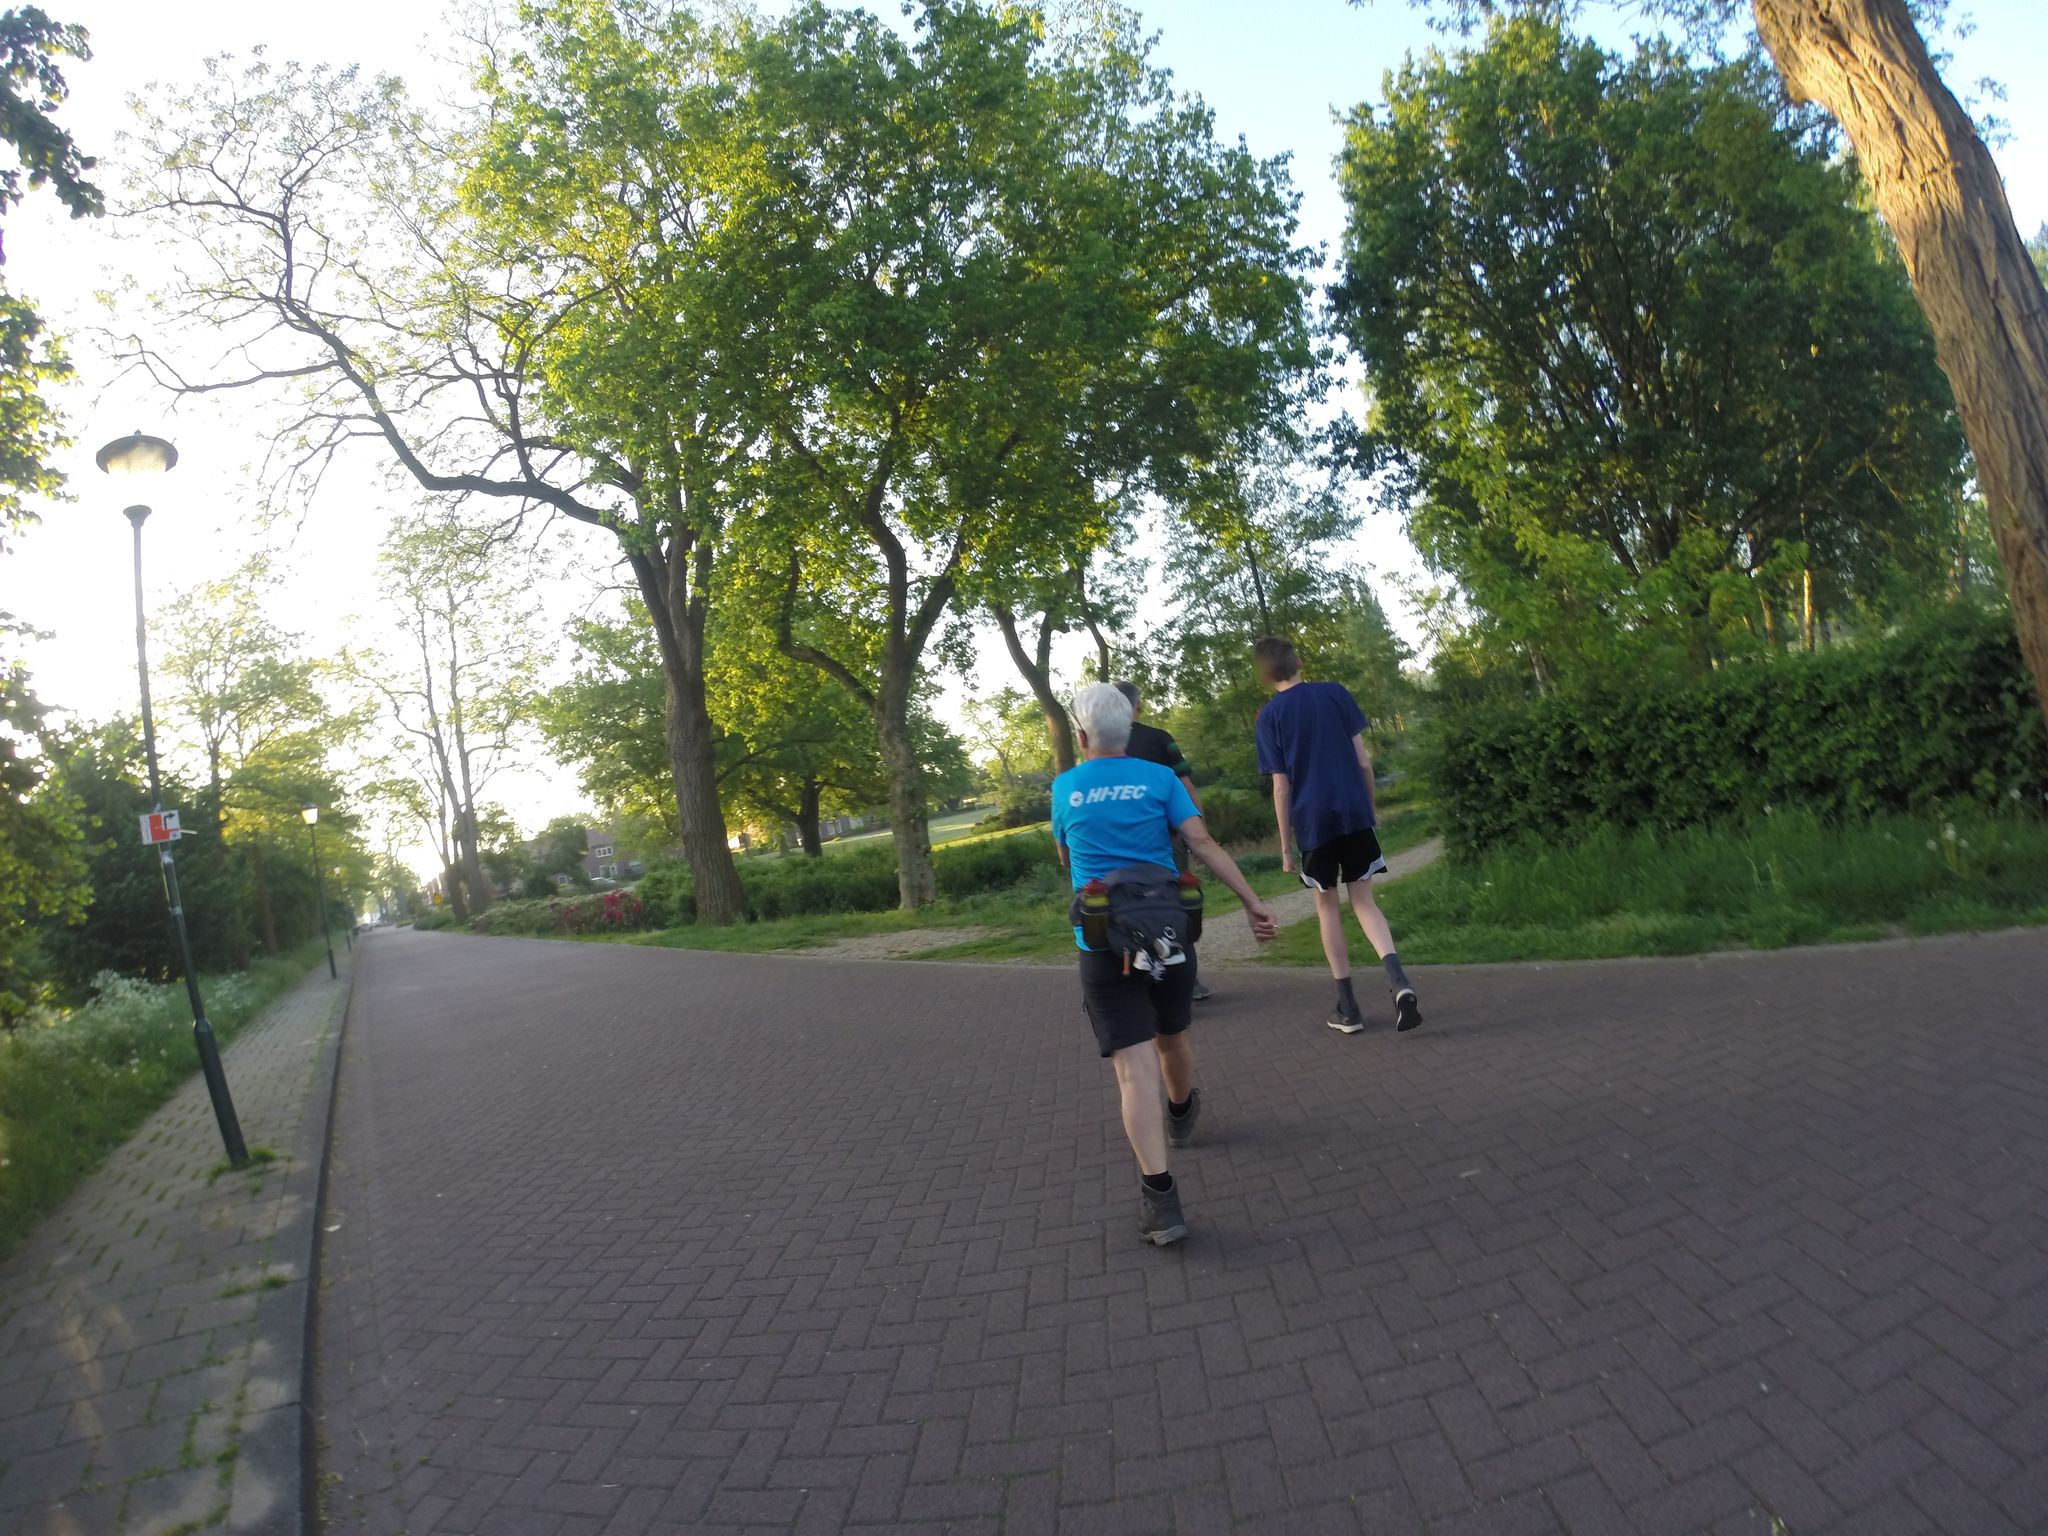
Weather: clear
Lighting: day
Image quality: good
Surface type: walking surface
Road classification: cycleway, steps
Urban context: dense urban cluster
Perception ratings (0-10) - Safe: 9.42, Lively: 8.33, Beautiful: 7.22, Boring: 3.37, Depressing: 2.7, Wealthy: 4.95